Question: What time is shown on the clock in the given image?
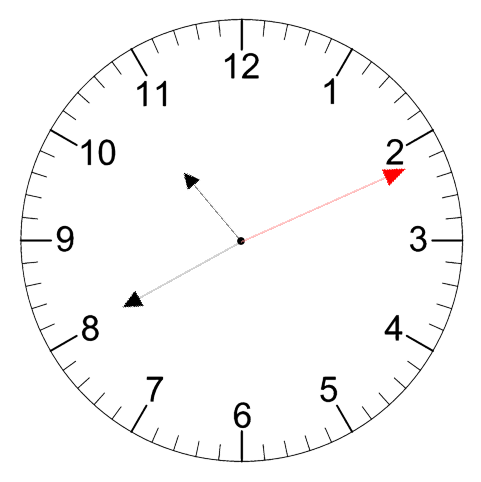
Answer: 10:40:11